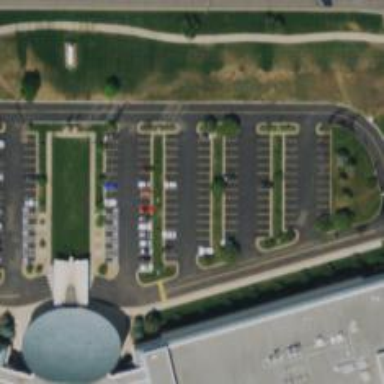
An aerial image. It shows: Parking space is available.